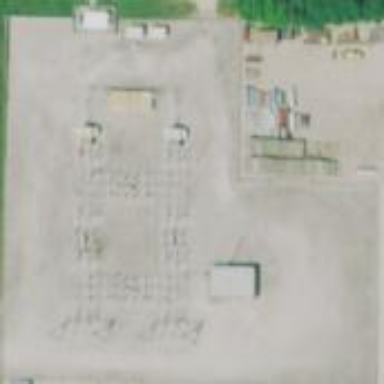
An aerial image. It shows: Distribution substation surrounded by fence.